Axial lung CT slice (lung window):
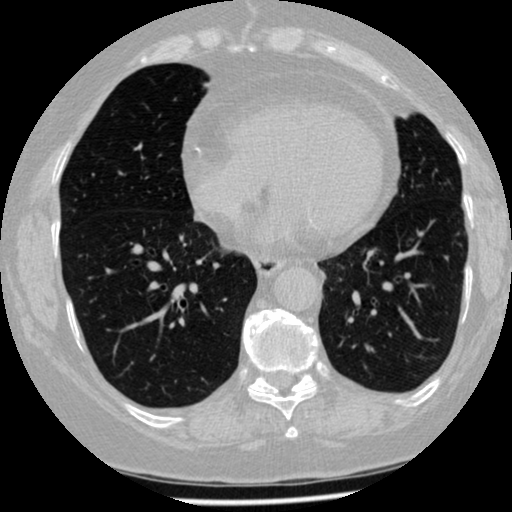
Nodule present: no